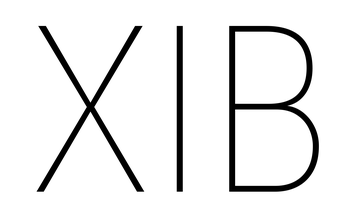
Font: Roboto_Condensed_Thin